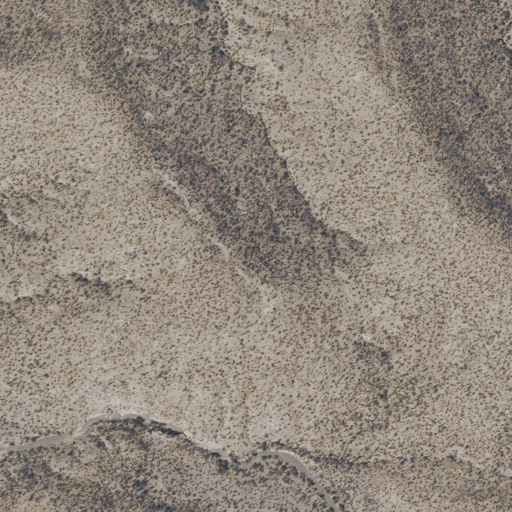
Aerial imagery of mountain in Texas named Black Hills containing only shrub